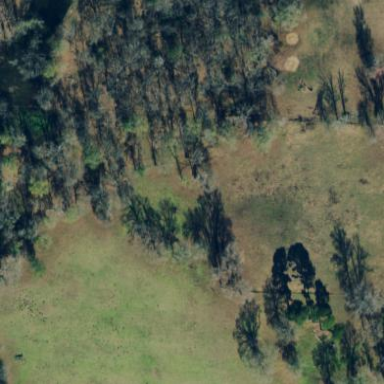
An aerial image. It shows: Pasture area used as meadow.